Interaction volume radius: 5 \u00c5
Interaction volume height: 25 \u00c5
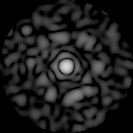
Disorder parameter: 0.8086